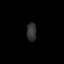
Tissue: prostate
Cell type: NK cells
Senescence score: 0.3459
Nuclear area (px): 168
Mean DAPI intensity: 51.345